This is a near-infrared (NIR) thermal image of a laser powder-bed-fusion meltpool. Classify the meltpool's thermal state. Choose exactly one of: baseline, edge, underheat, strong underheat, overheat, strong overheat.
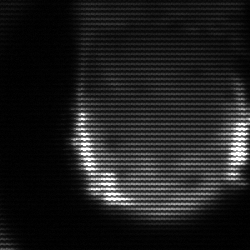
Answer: strong underheat